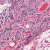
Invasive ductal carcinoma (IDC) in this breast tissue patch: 1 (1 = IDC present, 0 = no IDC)